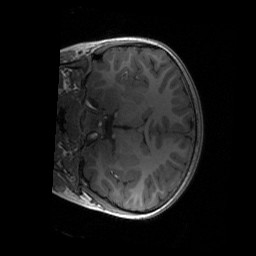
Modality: T1w
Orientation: coronal
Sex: female
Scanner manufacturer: siemens
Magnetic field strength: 3 T
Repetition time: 1.9 s
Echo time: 0.00243 s